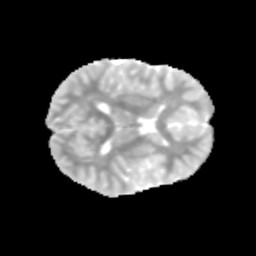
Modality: MD
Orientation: axial
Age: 10
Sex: male
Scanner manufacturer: siemens
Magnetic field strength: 3 T
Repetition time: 3.8 s
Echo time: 0.07 s